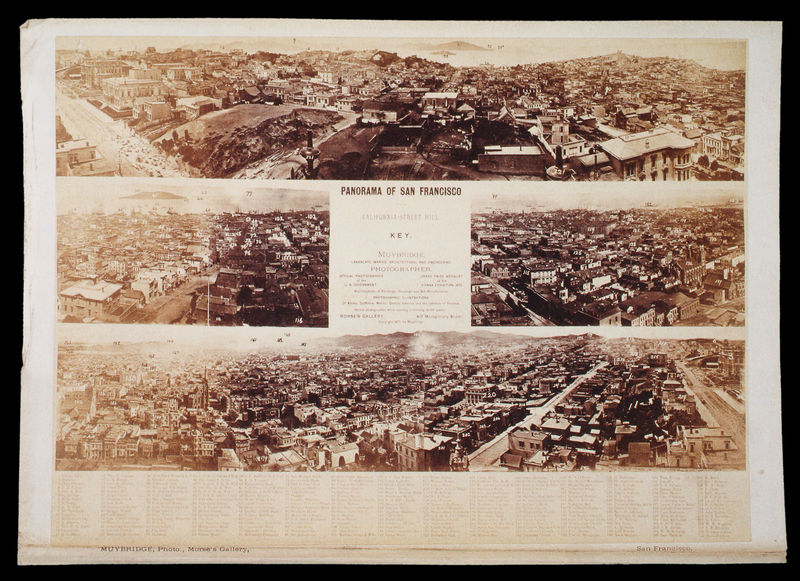
Titel: 360° Panorama von San Francisco
Künstler: Edward James Muybridge
Schlagwörter: meer, bäume, landschaft, stadt, straße, haus, park, alt, häuser, hügel, kirche, drei, bilder, amerika, foto, panorama, straßen, beschriftung, namen, postkarte, brau, abbildungen, historisch, san, francisco, san francisco, key, photography, kalifornien, of, panorama of san francisco, francicso